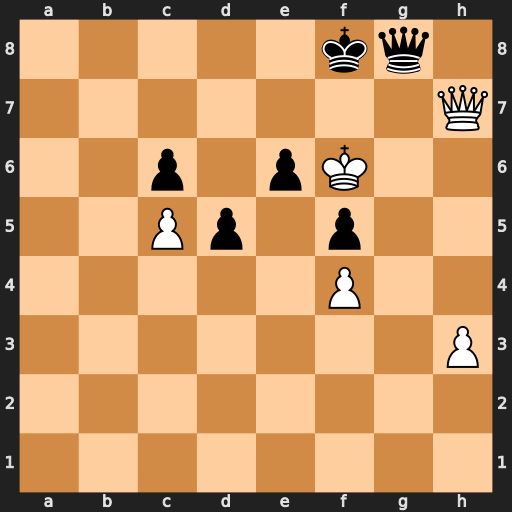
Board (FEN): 5kq1/7Q/2p1pK2/2Pp1p2/5P2/7P/8/8
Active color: w
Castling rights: -
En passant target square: -
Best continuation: Qe7#